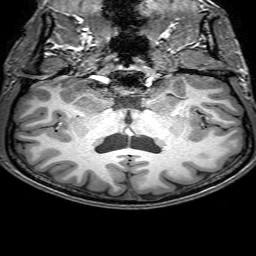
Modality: T1w
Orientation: sagittal
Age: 22
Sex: male
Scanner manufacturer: philips
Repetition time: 0.008935 s
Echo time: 0.0046 s